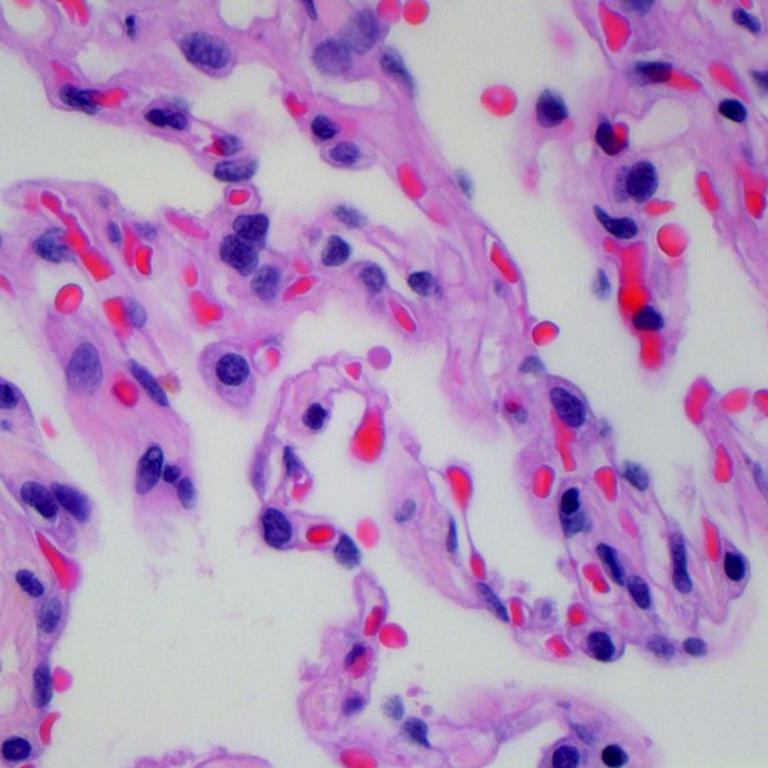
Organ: lung
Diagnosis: benign